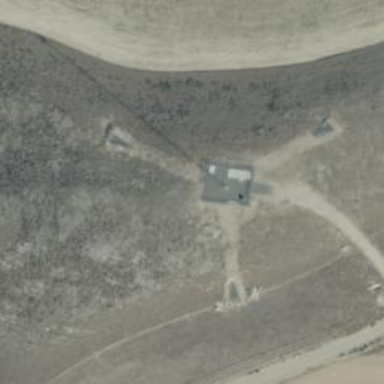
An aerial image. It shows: Mast tower used for communication.